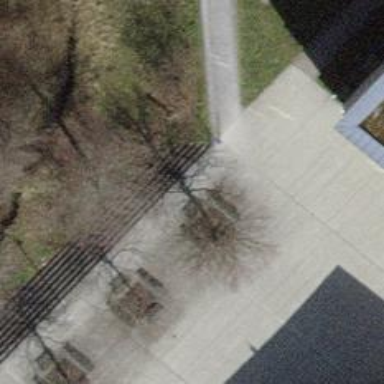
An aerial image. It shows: Brown bench in the vicinity.